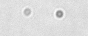
Label: camera_spot